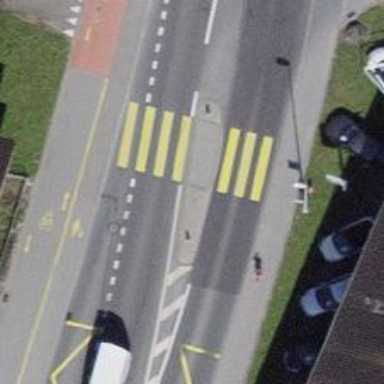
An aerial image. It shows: Kerb barrier.